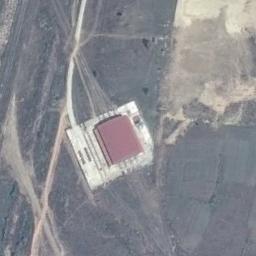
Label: railway_station